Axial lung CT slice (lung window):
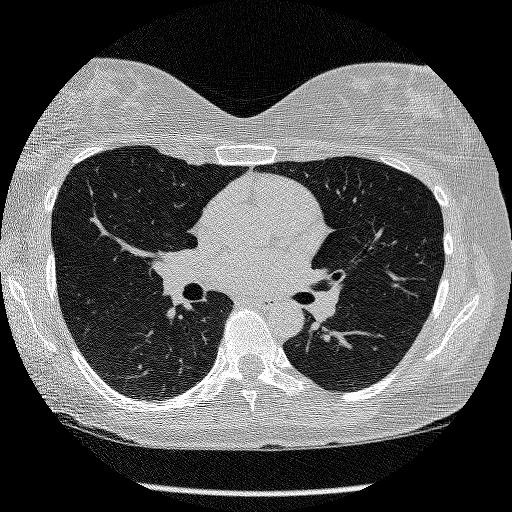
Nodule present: no